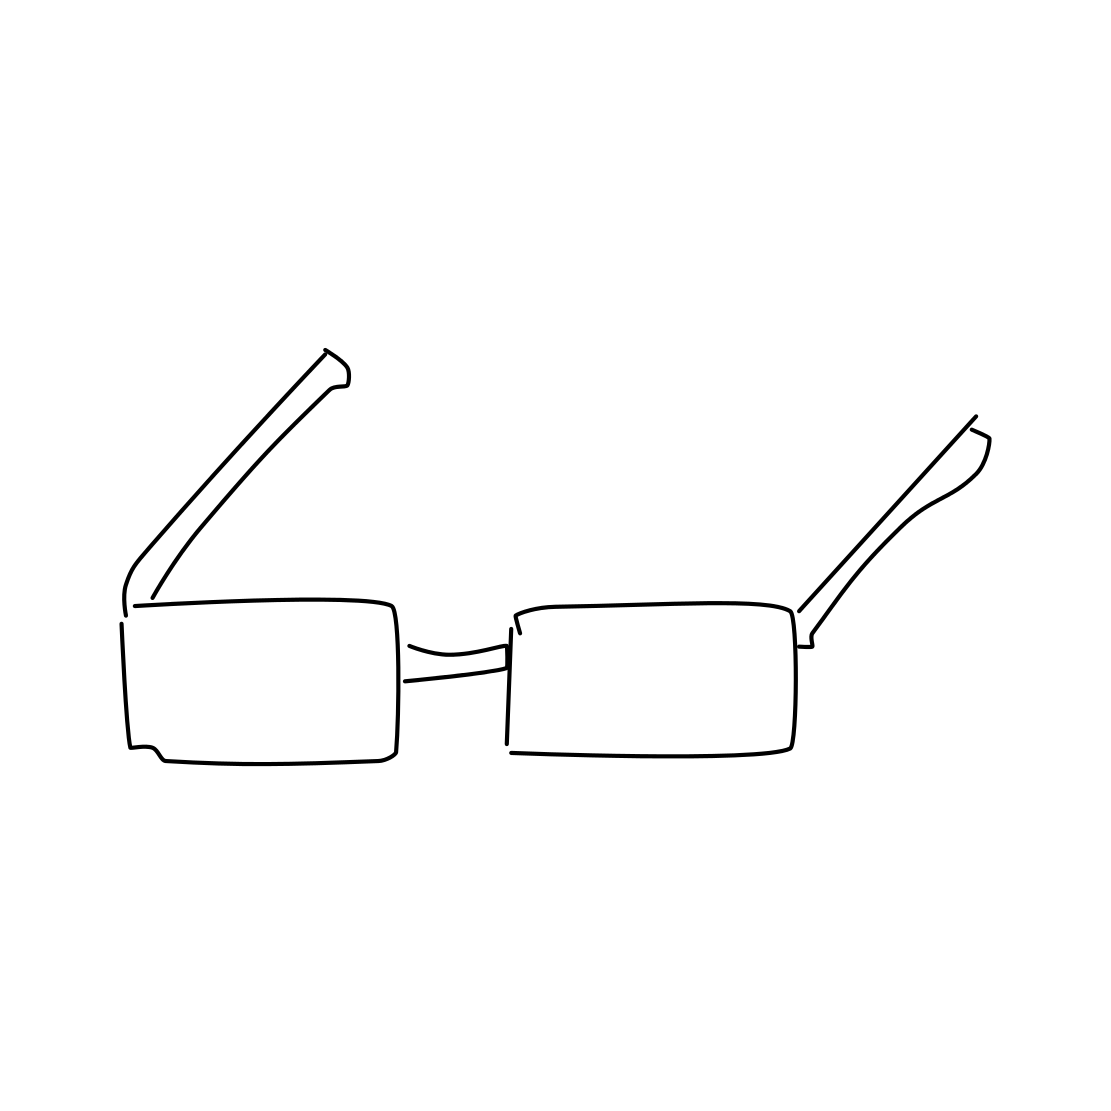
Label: eyeglasses